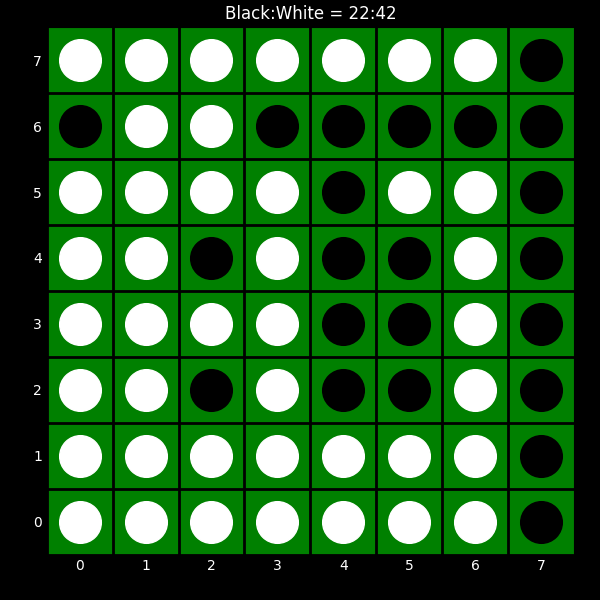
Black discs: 22
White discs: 42